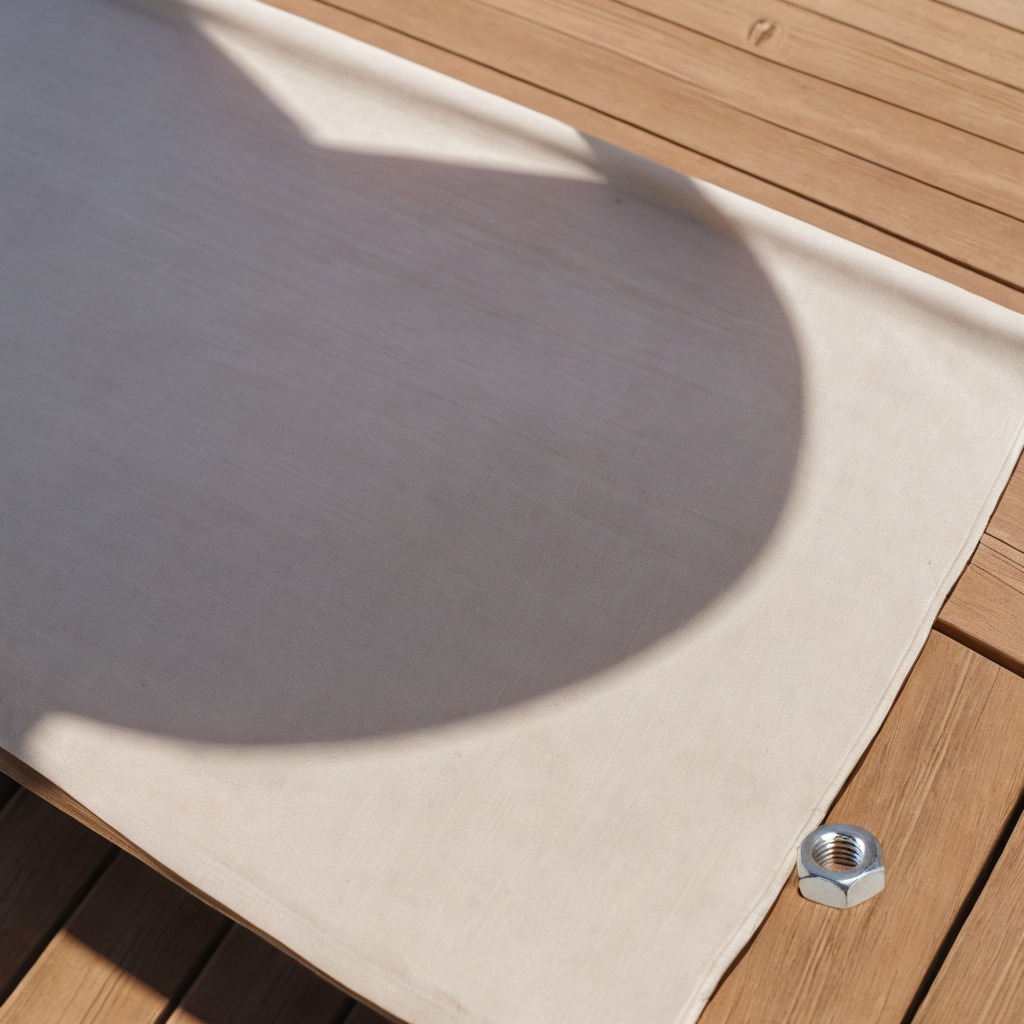
A metal nut is lying on the wooden table.